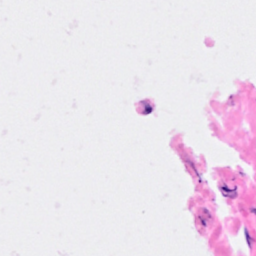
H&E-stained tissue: Breast